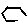
Label: hexagon